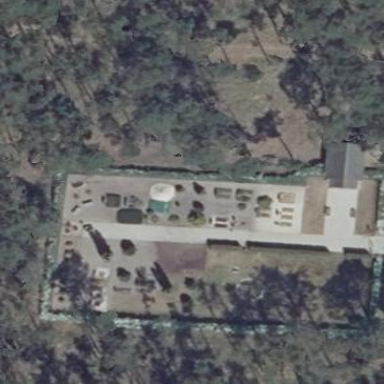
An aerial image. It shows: Cemetery or graveyard.